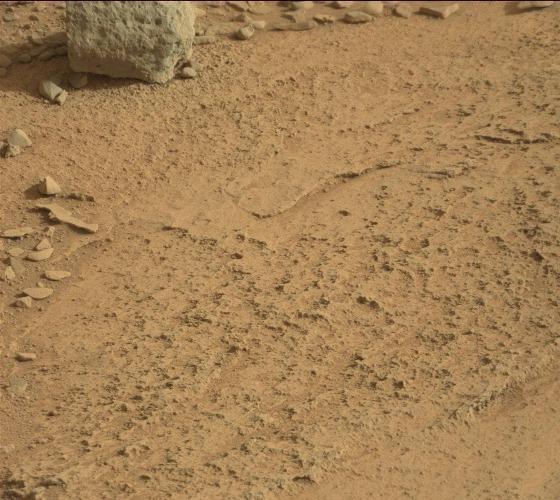
Terrain classes present: Bedrock, Gravel / Sand / Soil, Rock, Shadow